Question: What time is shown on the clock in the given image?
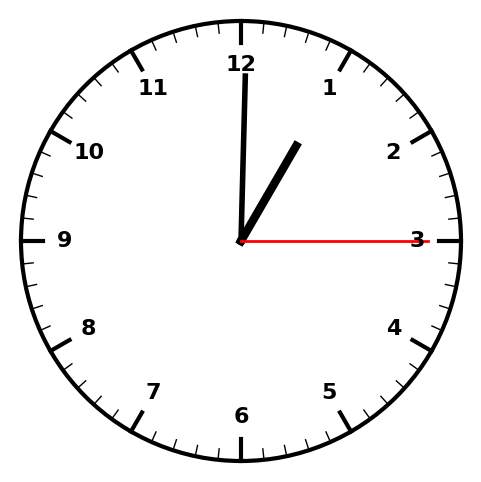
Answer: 01:00:15